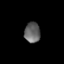
Tissue: lung
Cell type: Epithelial cells
Senescence score: 0.1845
Nuclear area (px): 318
Mean DAPI intensity: 99.22